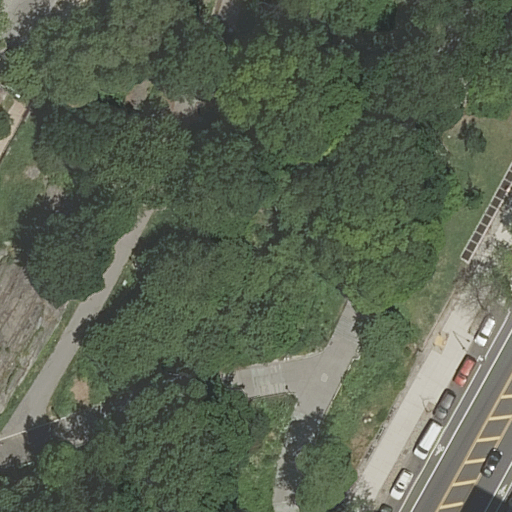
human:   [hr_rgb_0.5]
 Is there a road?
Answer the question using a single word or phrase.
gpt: yes

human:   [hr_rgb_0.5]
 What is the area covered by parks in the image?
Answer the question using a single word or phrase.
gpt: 10610m2

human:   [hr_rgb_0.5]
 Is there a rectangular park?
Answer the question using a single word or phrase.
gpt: yes

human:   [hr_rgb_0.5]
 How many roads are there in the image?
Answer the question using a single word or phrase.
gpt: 8

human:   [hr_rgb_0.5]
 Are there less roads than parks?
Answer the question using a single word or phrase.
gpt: no

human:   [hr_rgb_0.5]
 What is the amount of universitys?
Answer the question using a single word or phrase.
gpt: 1

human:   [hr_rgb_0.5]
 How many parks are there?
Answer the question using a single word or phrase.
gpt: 1

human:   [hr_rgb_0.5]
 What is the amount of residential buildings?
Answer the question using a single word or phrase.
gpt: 0

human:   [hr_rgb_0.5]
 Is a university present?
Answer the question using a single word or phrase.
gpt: yes

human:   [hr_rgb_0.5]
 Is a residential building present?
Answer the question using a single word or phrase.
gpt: no

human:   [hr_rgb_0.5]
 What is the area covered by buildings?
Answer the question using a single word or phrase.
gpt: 0m2

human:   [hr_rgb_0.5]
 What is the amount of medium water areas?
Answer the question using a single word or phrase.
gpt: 0

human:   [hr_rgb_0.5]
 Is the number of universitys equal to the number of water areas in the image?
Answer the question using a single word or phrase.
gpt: no

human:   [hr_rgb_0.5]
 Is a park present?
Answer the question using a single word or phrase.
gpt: yes

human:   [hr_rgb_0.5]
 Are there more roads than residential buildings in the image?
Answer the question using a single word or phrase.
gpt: yes

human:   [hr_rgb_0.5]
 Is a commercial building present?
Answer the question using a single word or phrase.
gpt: no

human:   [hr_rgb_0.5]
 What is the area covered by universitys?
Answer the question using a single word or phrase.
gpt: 7587m2

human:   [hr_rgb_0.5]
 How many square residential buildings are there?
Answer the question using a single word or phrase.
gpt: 0

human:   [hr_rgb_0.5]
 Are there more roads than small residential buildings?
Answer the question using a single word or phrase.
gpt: yes

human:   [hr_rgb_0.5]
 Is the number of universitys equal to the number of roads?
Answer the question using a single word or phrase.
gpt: no

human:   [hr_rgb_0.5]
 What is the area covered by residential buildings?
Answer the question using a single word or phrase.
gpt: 0m2

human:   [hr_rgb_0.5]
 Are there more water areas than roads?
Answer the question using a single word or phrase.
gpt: no

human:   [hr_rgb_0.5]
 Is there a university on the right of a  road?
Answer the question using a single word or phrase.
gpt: no

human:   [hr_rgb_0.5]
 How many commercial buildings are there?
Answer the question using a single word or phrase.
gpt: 0

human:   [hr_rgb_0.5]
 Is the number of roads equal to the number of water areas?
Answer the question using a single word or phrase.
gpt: no

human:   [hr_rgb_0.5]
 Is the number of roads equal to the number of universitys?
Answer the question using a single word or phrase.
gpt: no

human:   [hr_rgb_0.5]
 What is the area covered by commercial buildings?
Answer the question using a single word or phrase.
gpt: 0m2

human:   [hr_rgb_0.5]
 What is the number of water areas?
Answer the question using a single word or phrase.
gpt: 0

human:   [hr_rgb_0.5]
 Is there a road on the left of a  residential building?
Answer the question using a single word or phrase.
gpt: no

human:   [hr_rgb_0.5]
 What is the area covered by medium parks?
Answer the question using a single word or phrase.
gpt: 0m2

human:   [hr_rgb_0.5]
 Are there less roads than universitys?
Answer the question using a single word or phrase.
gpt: no

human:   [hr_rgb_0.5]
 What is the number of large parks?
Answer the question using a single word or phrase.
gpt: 1

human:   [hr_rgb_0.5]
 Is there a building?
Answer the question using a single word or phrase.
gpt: no

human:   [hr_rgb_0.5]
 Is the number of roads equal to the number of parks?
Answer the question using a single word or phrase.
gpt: no

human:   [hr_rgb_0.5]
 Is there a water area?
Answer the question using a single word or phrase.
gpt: no

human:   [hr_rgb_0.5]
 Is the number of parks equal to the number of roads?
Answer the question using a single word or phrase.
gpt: no

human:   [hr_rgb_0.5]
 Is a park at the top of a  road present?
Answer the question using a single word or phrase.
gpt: yes

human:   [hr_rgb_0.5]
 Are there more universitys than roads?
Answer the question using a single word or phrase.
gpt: no

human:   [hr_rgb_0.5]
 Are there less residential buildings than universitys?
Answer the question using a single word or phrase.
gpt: yes

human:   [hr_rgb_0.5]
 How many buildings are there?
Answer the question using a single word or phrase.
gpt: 0

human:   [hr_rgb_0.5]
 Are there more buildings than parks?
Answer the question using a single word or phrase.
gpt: no

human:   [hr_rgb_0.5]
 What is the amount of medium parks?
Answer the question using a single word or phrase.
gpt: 0

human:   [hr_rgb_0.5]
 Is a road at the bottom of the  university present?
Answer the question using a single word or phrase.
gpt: yes

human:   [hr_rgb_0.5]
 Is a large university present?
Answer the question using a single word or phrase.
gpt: yes

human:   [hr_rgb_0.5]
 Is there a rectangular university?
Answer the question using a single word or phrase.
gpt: no

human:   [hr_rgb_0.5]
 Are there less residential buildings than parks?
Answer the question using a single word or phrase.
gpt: yes

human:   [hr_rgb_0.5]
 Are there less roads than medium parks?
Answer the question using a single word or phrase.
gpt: no

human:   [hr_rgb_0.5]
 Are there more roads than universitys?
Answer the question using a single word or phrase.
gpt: yes

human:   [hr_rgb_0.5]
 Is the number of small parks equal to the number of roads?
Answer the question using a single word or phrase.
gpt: no

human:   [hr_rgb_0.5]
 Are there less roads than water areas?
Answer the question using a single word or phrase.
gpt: no

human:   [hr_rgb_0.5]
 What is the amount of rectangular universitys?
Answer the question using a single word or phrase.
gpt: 0

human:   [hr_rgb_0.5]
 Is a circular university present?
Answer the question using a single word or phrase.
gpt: no

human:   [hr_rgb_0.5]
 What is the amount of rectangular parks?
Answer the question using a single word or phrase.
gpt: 1

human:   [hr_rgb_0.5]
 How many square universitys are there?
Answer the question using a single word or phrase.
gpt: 0

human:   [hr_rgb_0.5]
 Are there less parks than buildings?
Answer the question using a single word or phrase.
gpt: no

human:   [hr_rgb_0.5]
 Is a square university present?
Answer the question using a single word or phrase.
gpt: no

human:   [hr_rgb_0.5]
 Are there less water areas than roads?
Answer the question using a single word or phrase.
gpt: yes

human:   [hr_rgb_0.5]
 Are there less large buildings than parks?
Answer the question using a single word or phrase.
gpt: yes

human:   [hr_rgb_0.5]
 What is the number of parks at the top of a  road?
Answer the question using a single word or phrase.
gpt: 1

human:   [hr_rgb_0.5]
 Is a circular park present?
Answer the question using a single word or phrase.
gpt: no

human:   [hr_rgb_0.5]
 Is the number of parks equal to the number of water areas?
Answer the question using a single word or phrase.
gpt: no

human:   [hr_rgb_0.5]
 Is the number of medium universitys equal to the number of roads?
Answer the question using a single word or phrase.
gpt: no

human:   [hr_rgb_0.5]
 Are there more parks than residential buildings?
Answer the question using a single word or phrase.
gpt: yes

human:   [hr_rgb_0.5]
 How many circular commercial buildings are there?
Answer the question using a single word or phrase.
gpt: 0